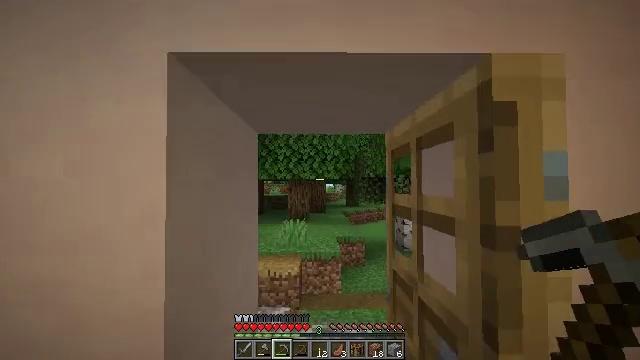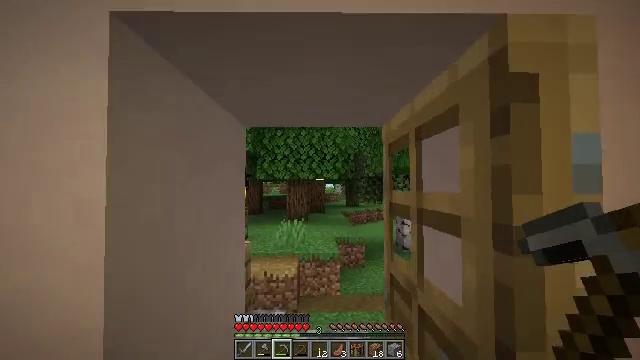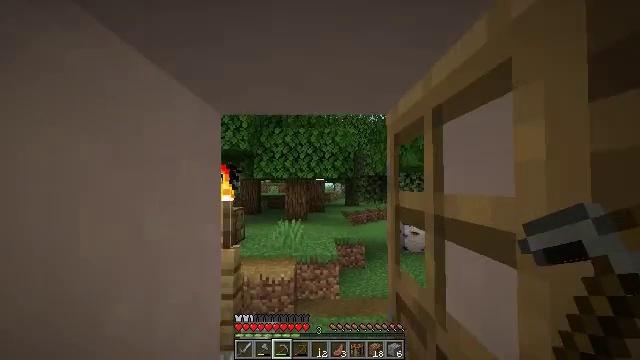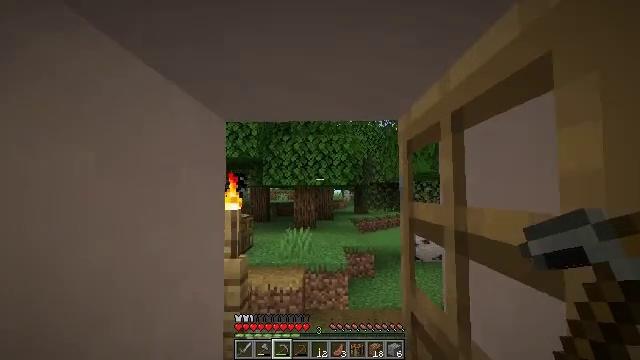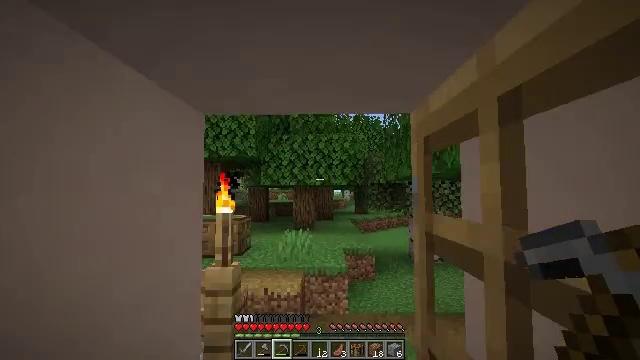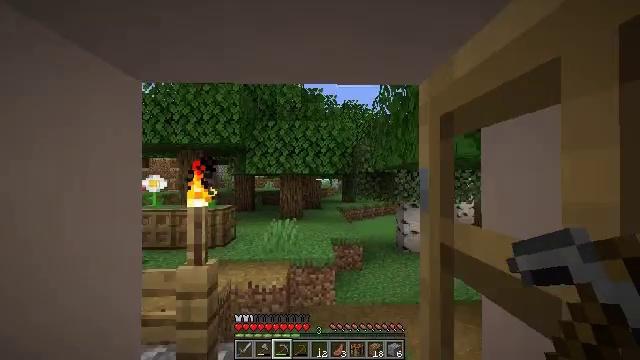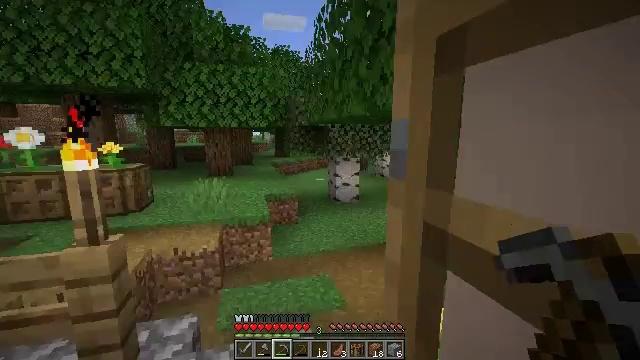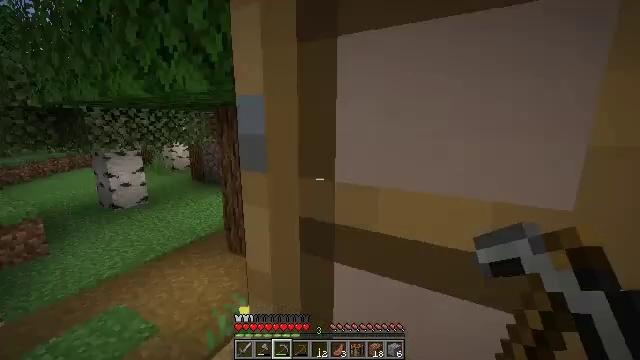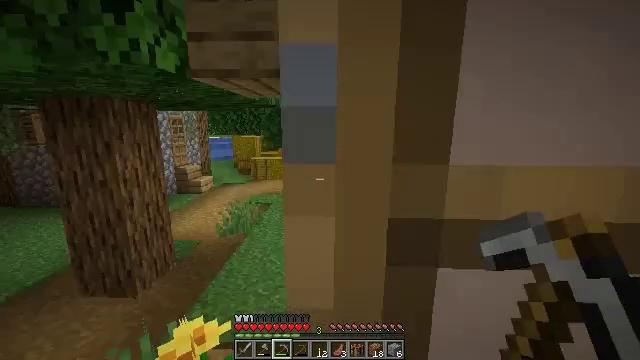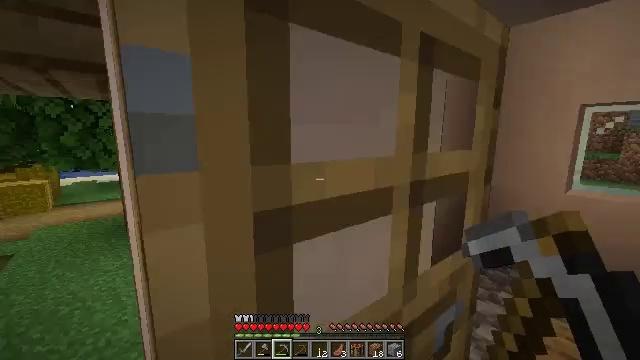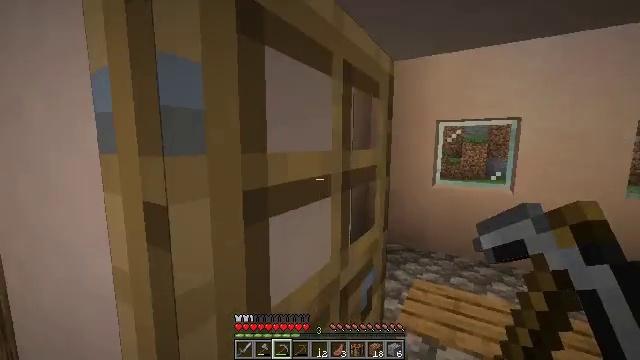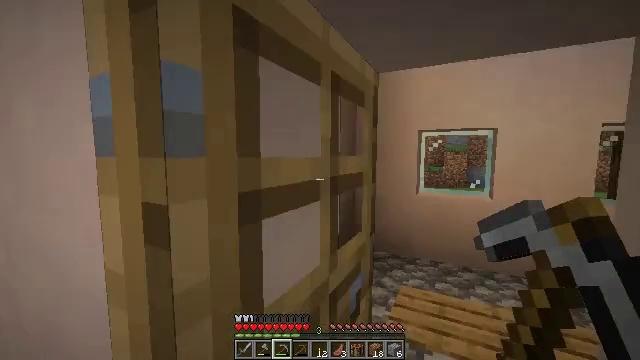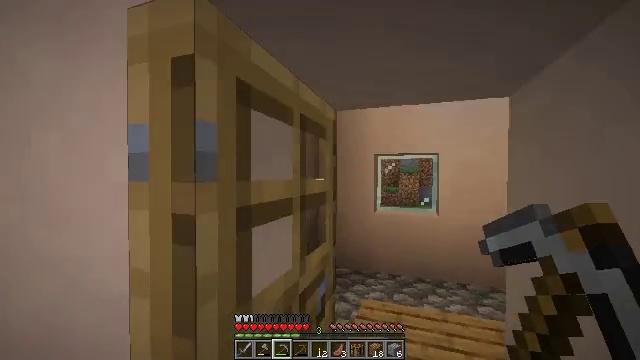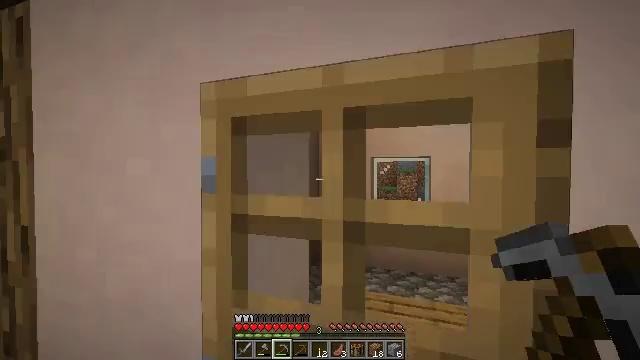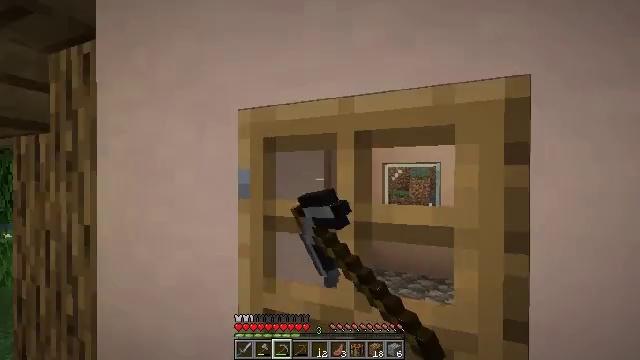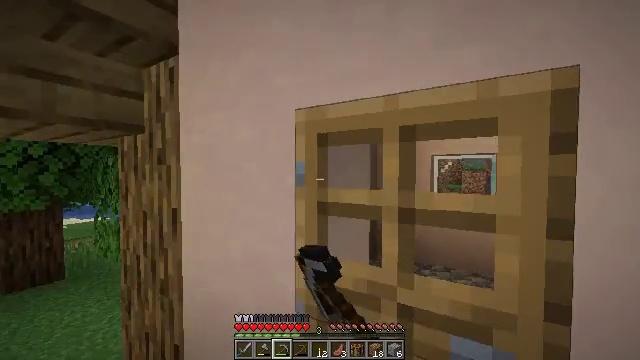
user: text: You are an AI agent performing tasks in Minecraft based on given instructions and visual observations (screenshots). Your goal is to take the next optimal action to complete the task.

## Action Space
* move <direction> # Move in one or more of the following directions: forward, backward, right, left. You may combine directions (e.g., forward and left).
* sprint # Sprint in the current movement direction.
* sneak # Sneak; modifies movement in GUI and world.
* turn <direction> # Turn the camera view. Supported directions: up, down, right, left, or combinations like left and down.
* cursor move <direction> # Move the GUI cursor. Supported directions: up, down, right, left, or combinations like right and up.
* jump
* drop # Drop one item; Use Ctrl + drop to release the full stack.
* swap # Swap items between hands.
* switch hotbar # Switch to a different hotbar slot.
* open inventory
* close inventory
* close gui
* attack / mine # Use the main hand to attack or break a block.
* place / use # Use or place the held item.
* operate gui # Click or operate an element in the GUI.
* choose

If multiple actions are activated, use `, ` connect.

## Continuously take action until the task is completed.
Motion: motion action
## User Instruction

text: Collect a hay block for crafting.
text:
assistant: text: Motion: move forward
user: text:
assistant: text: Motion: move forward
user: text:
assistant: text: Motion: move forward, turn left and up
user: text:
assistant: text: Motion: move forward
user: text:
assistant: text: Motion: move forward, turn right and down
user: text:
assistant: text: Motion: move forward and move left, turn right and down
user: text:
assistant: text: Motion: move forward and move left, turn right and down
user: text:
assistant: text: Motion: move forward and move left, turn right
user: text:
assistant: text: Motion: move forward and move left, turn right and up
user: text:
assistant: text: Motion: move left, turn right and up
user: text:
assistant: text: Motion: move back, turn right and up
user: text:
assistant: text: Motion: move back, turn right and up
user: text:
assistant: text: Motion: move back, use / place
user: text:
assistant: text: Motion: move back, turn left and up, use / place
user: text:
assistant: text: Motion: turn left and down
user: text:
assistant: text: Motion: turn left
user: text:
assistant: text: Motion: turn left and down
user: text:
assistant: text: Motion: move forward, turn left and down
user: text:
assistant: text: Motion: move forward, turn left and down
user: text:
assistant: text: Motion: move forward
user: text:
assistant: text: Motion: move forward, sprint
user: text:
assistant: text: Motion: move forward, sprint
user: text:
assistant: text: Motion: move forward, turn left and up
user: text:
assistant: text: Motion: move forward
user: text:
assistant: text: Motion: move forward
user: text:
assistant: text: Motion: move forward
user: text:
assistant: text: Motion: move forward, turn right and down
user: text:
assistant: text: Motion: move forward
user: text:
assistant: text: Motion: move forward
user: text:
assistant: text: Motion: move forward